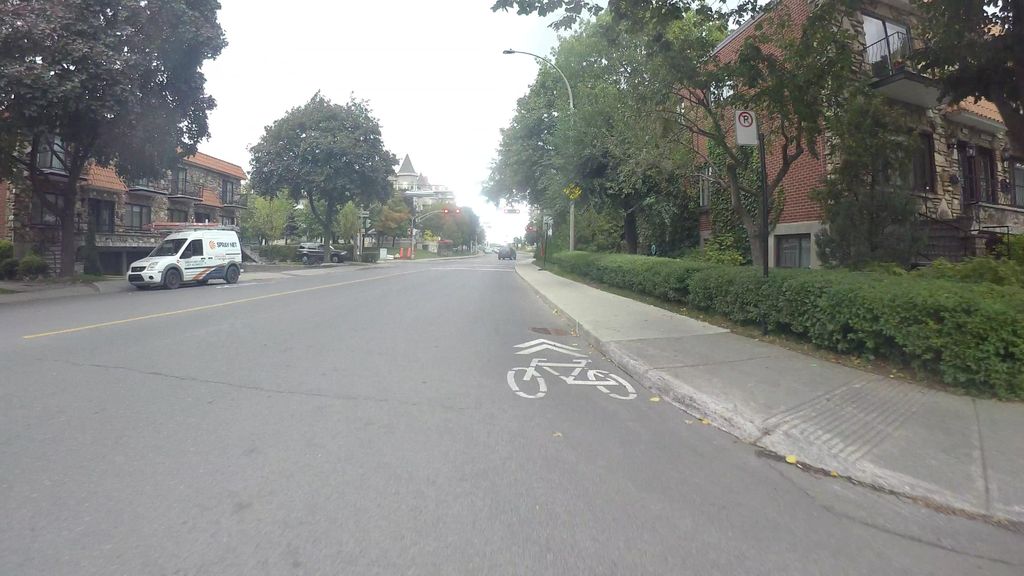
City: montreal